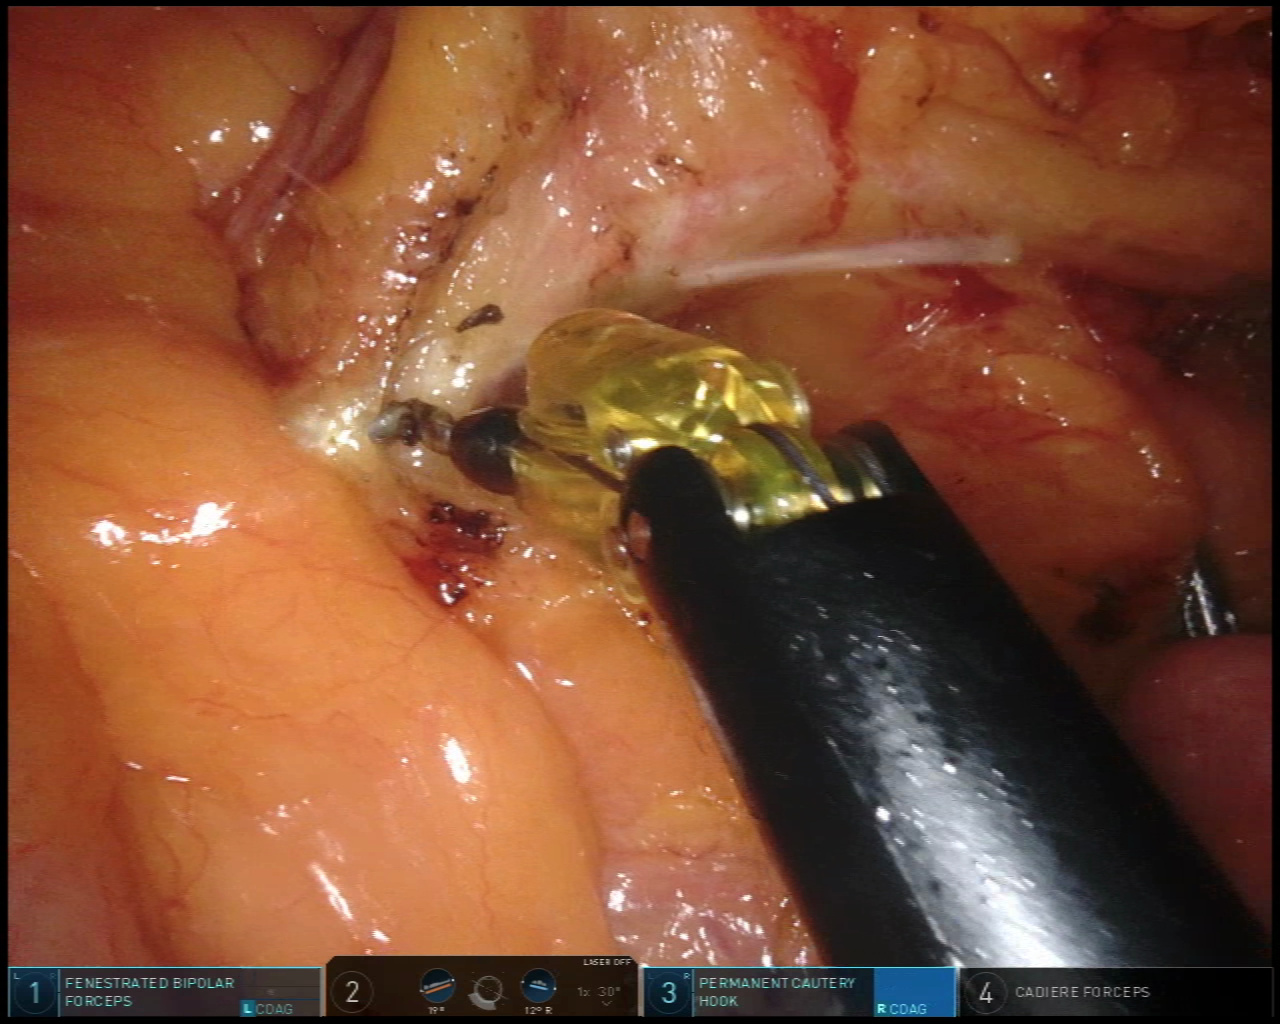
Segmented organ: inferior_mesenteric_artery
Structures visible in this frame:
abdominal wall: no
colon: no
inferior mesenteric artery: yes
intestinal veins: no
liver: no
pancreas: no
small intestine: yes
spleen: no
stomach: no
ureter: no
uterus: no
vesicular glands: no